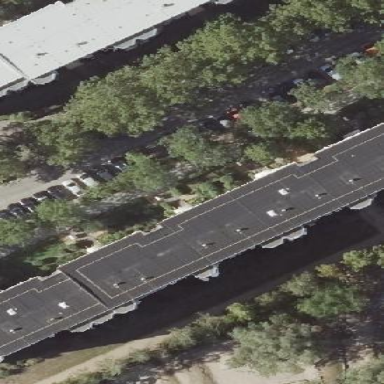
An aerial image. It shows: Building with apartments and flat roof.